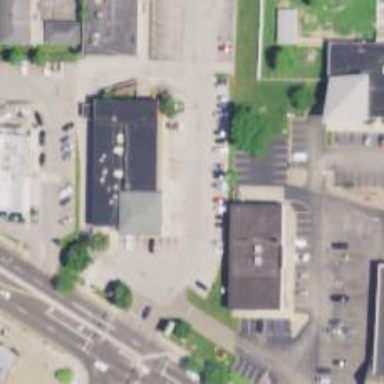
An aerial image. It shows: Pharmacy providing healthcare services.